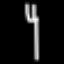
Label: fork